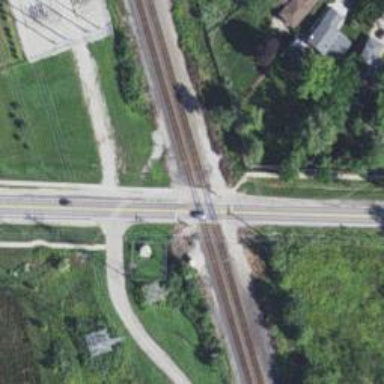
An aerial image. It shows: Railway level crossing.